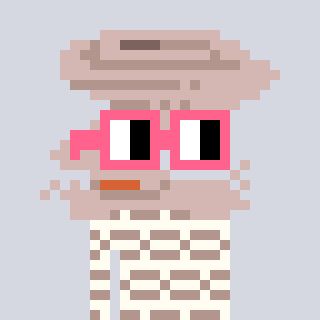
a pixel art character with square pink glasses, a tornado-shaped head and a grayscale-colored body on a cool background